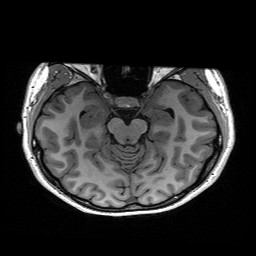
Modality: T1w
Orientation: coronal
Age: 32
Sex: female